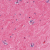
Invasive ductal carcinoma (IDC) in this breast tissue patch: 0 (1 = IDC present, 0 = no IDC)